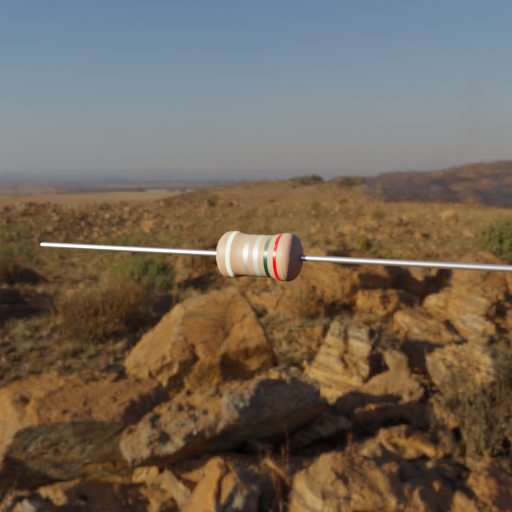
Resistor colour bands (in order): white, silver, silver, black, red